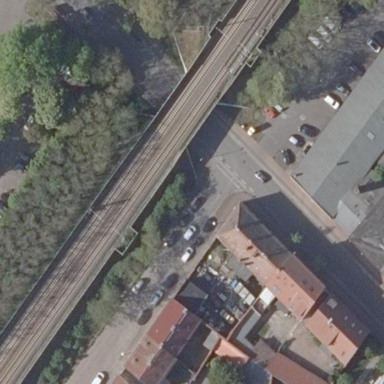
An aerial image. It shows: Railway bridge.